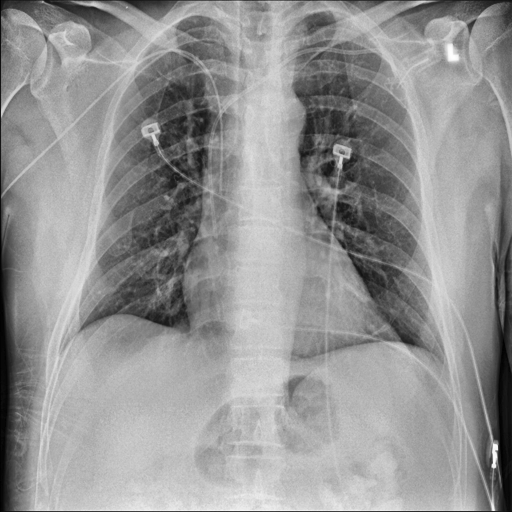
Finding: NORMAL